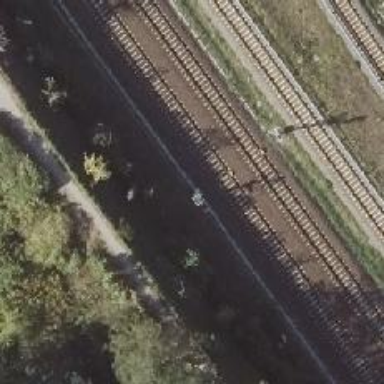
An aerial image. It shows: Railway signal.